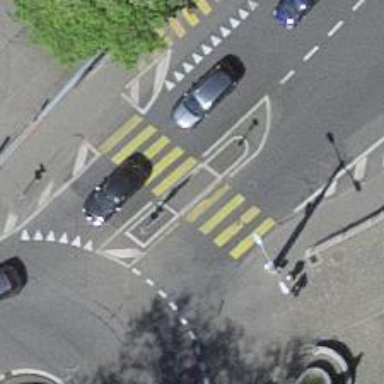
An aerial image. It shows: Asphalt footway with uncontrolled crossing that includes island.